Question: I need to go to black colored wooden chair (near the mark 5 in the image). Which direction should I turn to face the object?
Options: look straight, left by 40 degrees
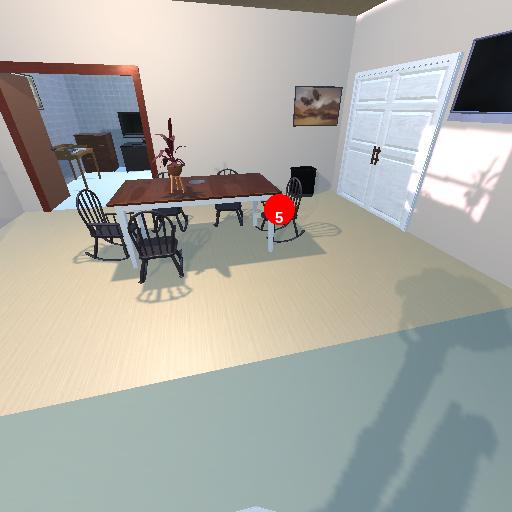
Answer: look straight